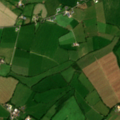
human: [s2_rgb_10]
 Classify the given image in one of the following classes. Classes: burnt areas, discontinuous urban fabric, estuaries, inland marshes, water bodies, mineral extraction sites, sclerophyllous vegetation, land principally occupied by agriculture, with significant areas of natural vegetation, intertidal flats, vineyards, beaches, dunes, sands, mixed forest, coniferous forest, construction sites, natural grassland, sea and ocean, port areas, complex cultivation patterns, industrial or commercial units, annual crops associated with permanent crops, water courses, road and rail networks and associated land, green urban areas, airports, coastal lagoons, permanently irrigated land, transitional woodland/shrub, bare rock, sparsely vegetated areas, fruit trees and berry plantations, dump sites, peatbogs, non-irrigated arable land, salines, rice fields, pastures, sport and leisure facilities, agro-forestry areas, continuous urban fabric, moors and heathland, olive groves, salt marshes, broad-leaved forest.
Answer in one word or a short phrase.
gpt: non-irrigated arable land, pastures